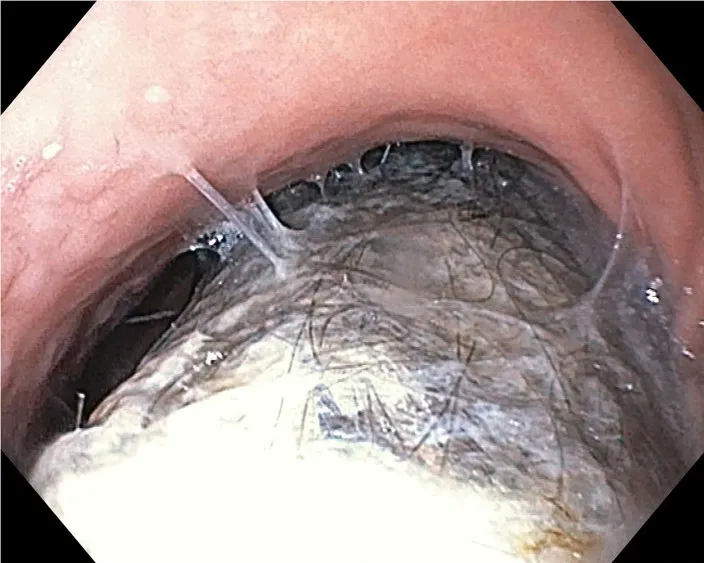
Endoscopic aspect of trichobezoar:at the level of gastric corpus.
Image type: endoscopy (gi_endoscopy)